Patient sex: M
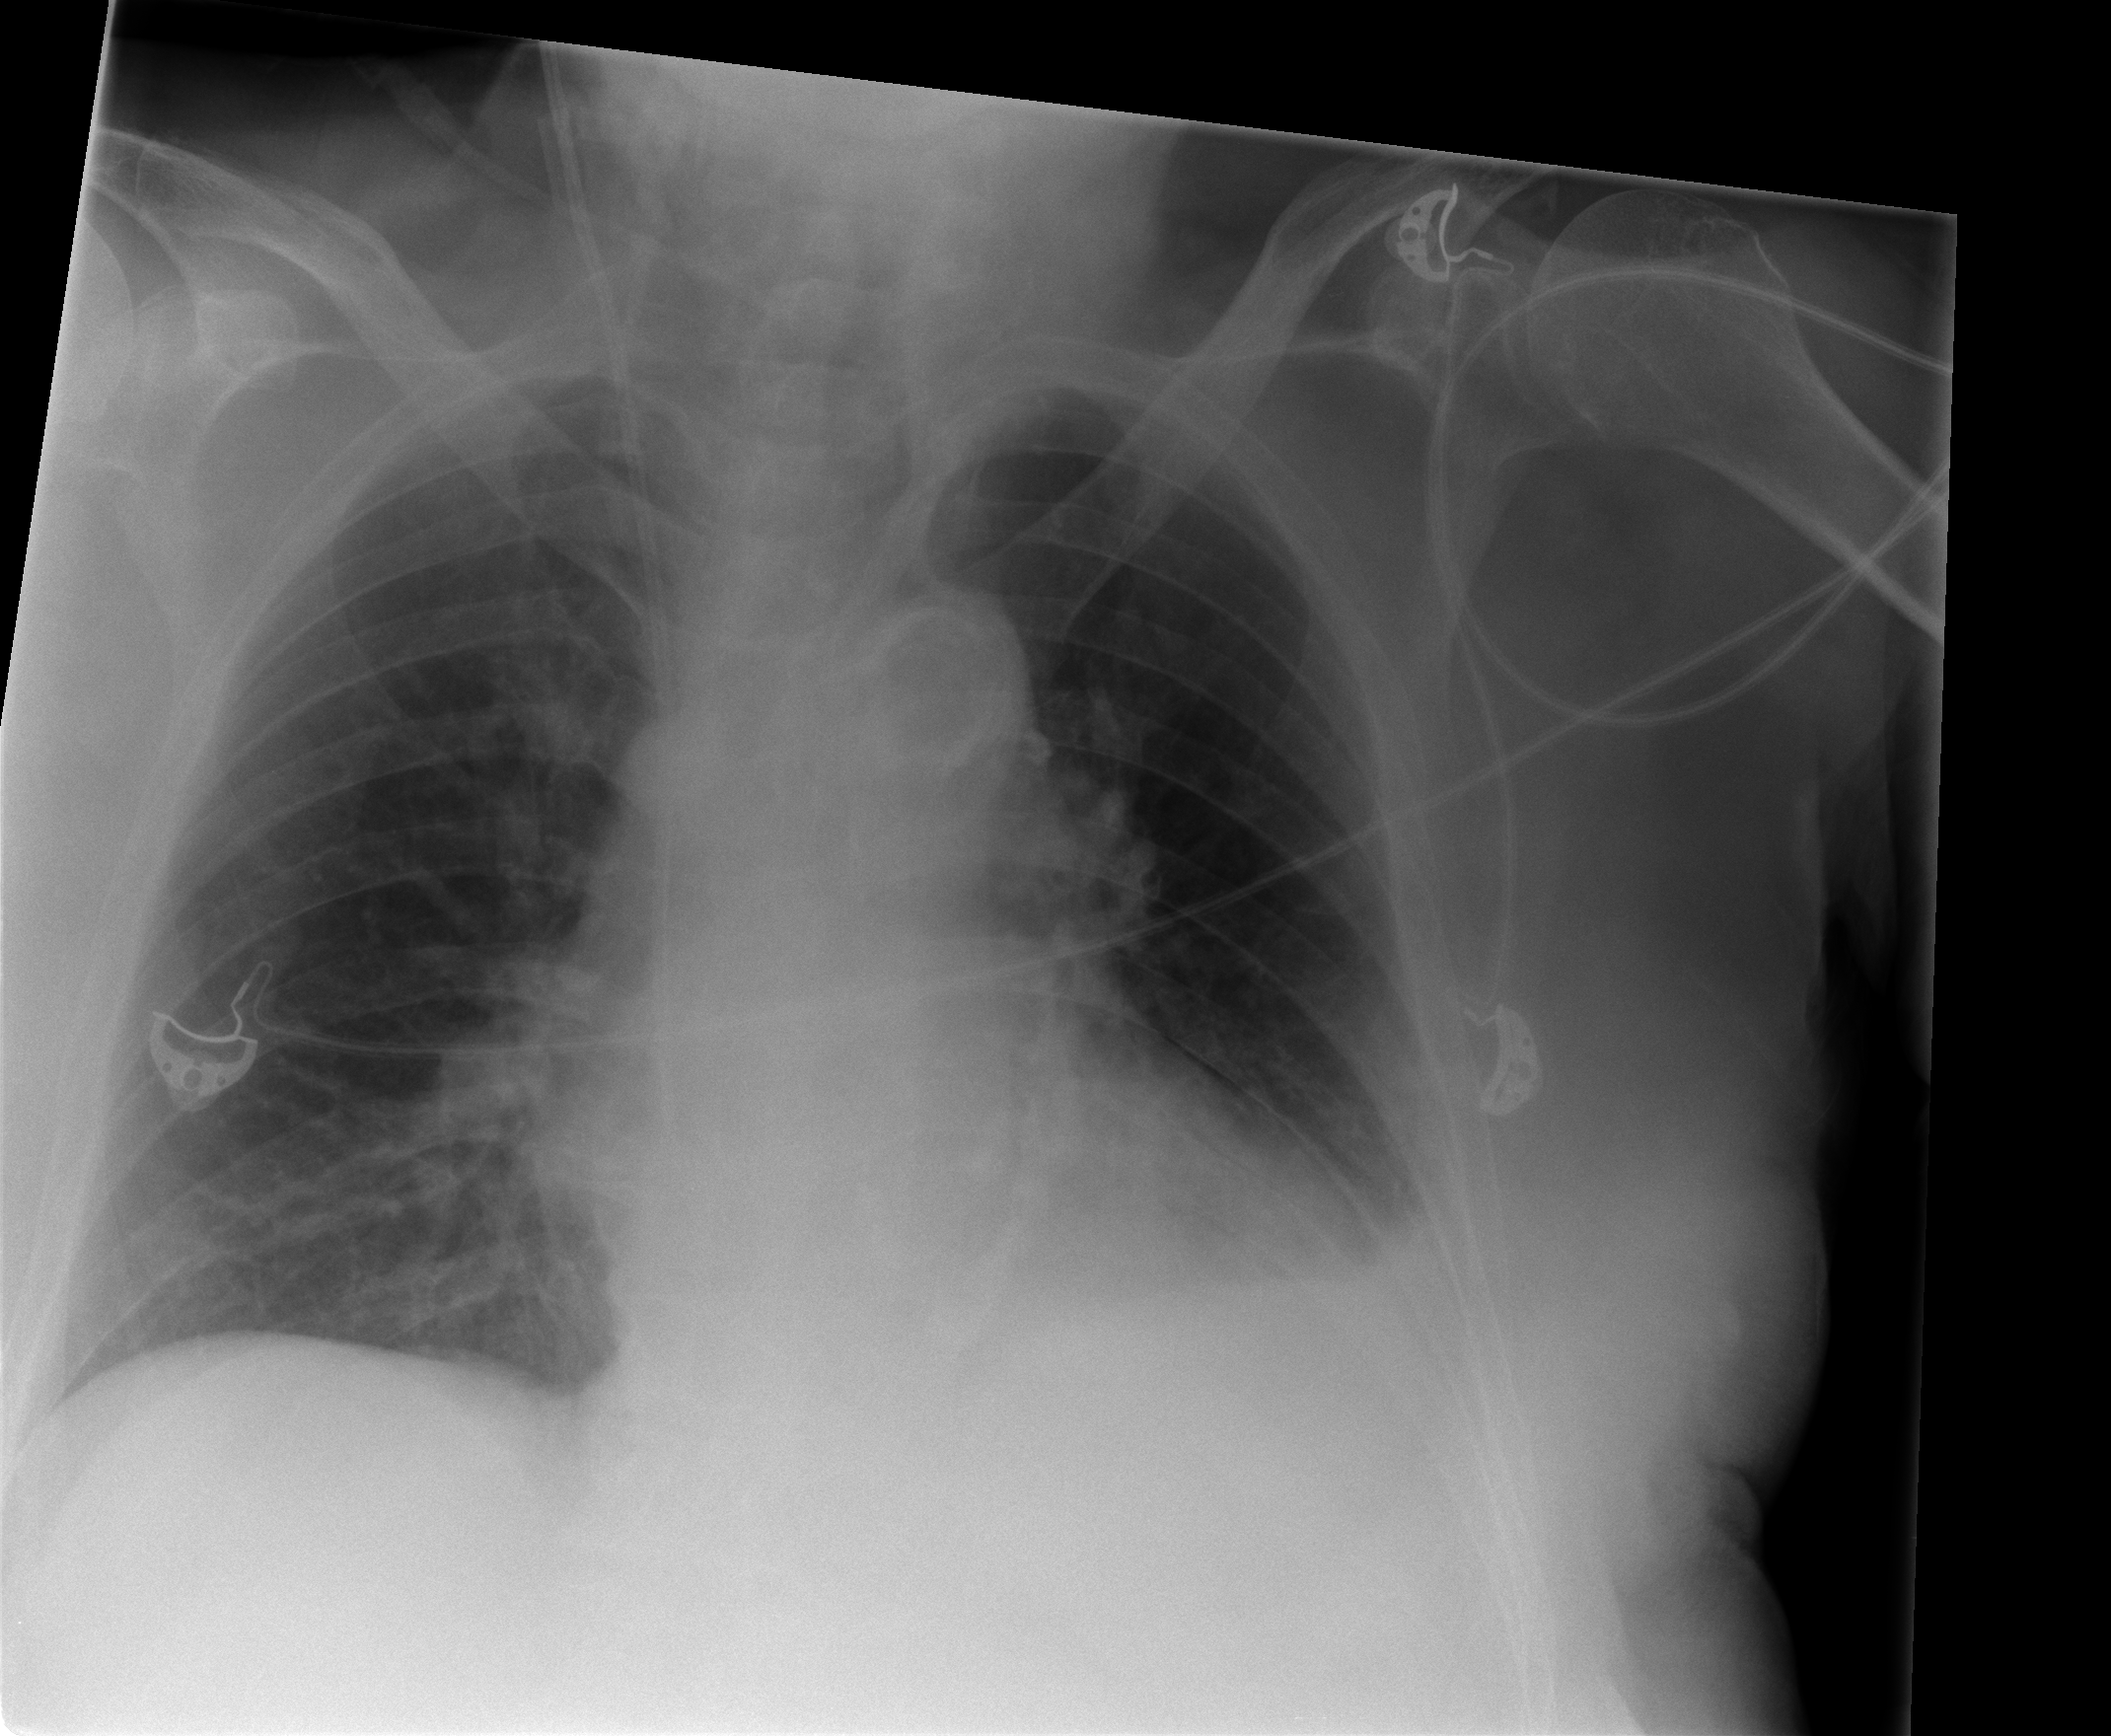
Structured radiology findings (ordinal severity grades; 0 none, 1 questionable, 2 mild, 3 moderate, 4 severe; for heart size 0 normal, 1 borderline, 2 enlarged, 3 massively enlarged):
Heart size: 0
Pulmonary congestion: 0
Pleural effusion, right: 0
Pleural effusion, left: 2
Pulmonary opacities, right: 0
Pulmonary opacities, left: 0
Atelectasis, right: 0
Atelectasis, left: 1